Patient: sex M, age 42
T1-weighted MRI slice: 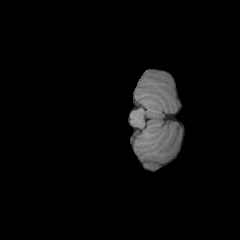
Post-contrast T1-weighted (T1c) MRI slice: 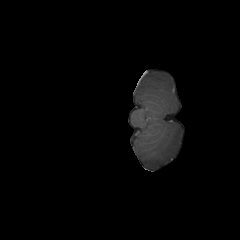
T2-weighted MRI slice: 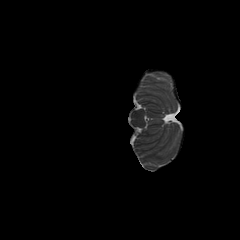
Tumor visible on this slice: no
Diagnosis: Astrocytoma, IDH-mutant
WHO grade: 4